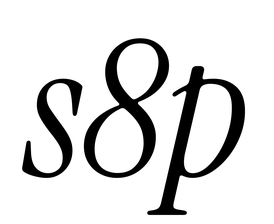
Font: InstrumentSerif-Italic